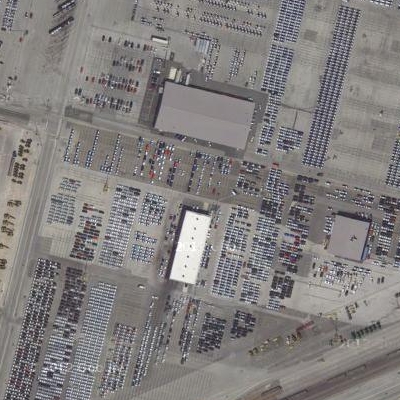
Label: gParking